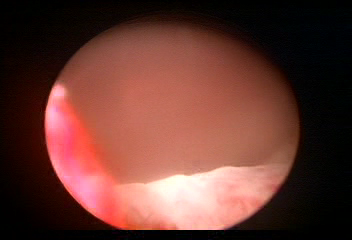
Modality: WLC
Class: Normal mucosa
Bladder cancer association: No